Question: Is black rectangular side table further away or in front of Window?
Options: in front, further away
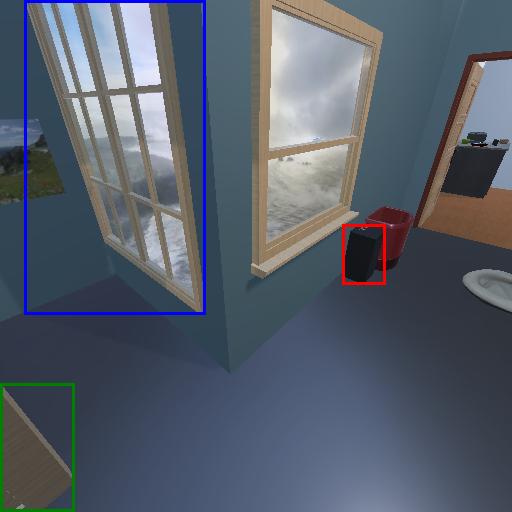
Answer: in front